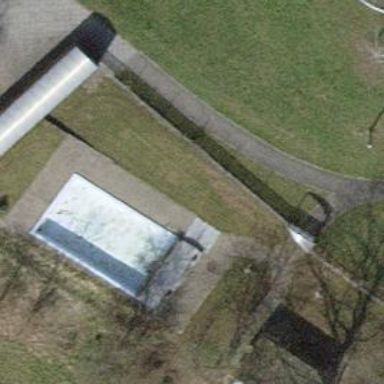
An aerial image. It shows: Swimming pool located in leisure land.